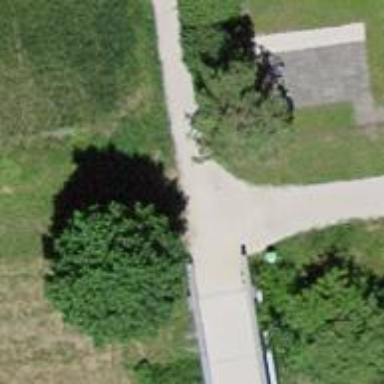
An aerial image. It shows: Concrete path bridge.